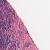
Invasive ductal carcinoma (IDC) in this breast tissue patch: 0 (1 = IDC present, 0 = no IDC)